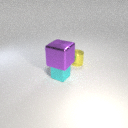
small cyan metal cube to the left of small yellow metal cylinder